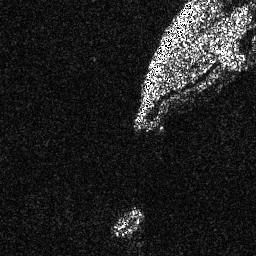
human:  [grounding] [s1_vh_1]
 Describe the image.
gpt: In the satellite image, there is  <ref>1 medium ship </ref> <box>[[42, 79, 55, 92, 0]]</box> located at bottom.